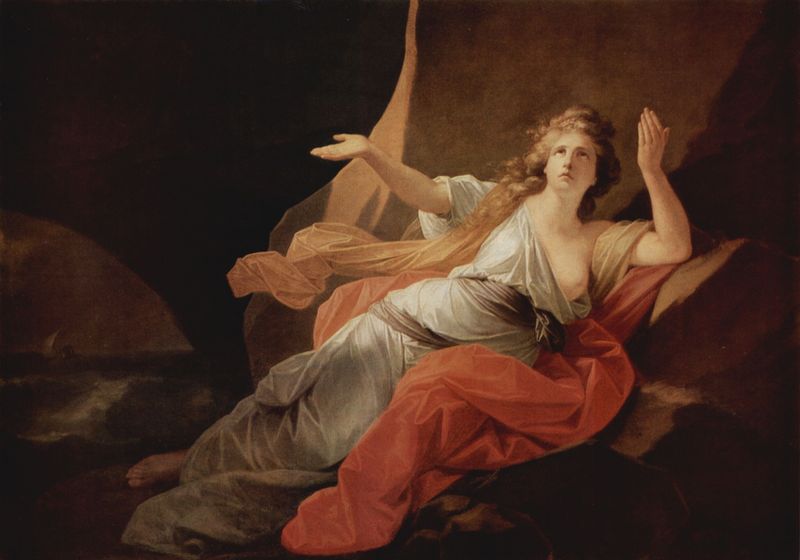
Titel: Tod der Dido
Künstler: Heinrich Friedrich Füger
Standort: Sankt Petersburg
Institution: Eremitage
Schlagwörter: dunkel, felsen, gemälde, hand, himmel, meer, nackt, schatten, umhang, wasser, weiß, ocker, see, ufer, braun, brust, busen, frankreich, frau, frisur, geste, grau, haar, hell, kleid, licht, mund, nase, orange, schwarz, ölbild, blick, dame, gürtel, rot, schleier, tuch, beige, malerei, rock, symbolismus, blond, wand, arm, arme, augen, barock, falten, gesicht, kleidung, lang, mensch, stein, steine, bildnis, gesten, hände, porträt, öl, einsamkeit, wind, einsam, gewässer, sonne, boden, figur, gewand, haare, pose, realismus, stoff, tücher, kaufmann, klassizismus, theater, england, höhle, locke, locken, rosa, schulter, schön, boot, fliegen, engel, schärpe, gischt, küste, schiff, segel, wellen, liegen, bogen, fels, ausdruck, romantik, brandung, querformat, blue, folds, hands, oil, pillow, red, religious, robes, white, women, belt, black, bun, dark, dress, face, falte, female, formal, gold, gray, grey, hair, lace, lady, lounge, nose, painting, portrait, robe, woman, yellow, zopf, bed, blanket, gown, looking, brown, faltenwurf, halbnackt, allein, liegend, entblösst, gestalt, oben, gewölbe, offen, antike, fuss, schönheit, barfuß, blondine, felsig, raub, fliegend, gestik, beten, allegorie, göttin, verzweiflung, gestus, sad, bildnid, christlich, entblöst, hilfe, angel, classic, classical, clouds, flesh, heaven, naked, nude, nudity, rocks, roman, skin, sky, stone, lichtspiel, flehen, durchsichtig, religiös, grotte, boat, girl, head, landscape, ocean, sea, ship, water, waves, griechenland, death, baroque, drapes, eyes, feet, lichtquelle, noble, sash, schattenspiel, affektiert, heilige, flowing, light, night, view, leigend, fragend, querrechteckig, gaze, look, maria magdalena, purple, shadow, fabric, mother, mouth, realism, scarf, silk, biblisch, flight, fly, flying, romantic, schwebend, komisch, curls, curl, sail, storm, virgin, breast, drape, drapery, victorian, erwartung, human, poesie, arms, clothes, neck, renaissance, prayer, art, beauty, artist, ears, foot, eye, cloth, bare, finger, fingers, god, goddess, godess, venus, beautiful, long, pale, füssli, cave, lying, shadows, sleep, paint, halbnackte, barfu, geheim, opening, klage, contrast, darkness, drama, dramatic, mary, clothing, tan, voile, gesture, aufgerichtet, aussischt, pray, bow, float, lay, angry, recline, praying, reclining, heavy, hairband, floating, greece, earth, blonde, posed, despair, angelika kaufmann, frown, holy, linen, looking up, relaxed, andorra, manteltuch, couch, tornado, real, braid, draping, rafael, reverence, focus, chiaroscuro, nymphe, zeigen, deuten, oil on canvas, romatincism, neoclassicalism, antinquity, lighting, brest, gesure, curly, ?, spray, laying, nipple, paiting, tenebrism, up, question, angelic, flowy, fold, semi nude, capes, above, niple, layed, tiziano, wrap, boob, botticelli, sargent, porn, desperate, dido, ahnds, boobies, boticelli, tresses, godly, hairbnad, upwards, tit, holiness, exposed, wrappings, vermillion, lighted, voluptuous, open hair, laying on side, coral shawl, comment, loking, receive, hiar, garmets, loegen, pollows, looking to god